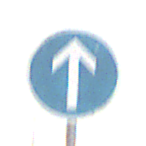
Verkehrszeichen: VorgeschriebeneFahrtrichtungGeradeaus
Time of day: MorningAfternoon
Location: Outdoor (Suburban)
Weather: Overcast
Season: NotSpecified
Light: Natural